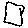
Label: square